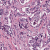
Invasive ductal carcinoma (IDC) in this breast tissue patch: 1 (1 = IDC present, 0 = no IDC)